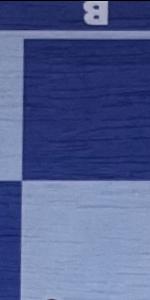
Label: Empty